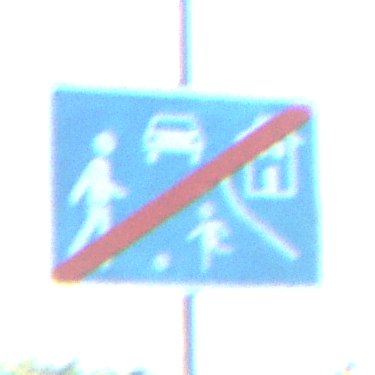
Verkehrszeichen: EndeVerkehrsberuhigterBereich
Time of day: MorningAfternoon
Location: Outdoor (RoadRail)
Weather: Clear
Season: NotSpecified
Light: Natural